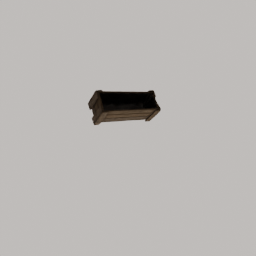
Label: mechanical